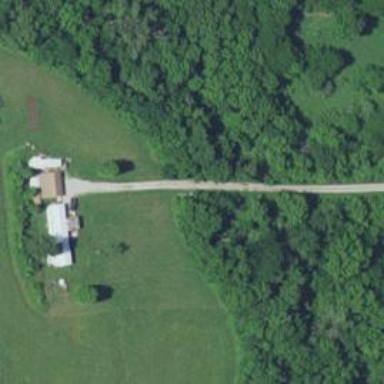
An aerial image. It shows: Driveway.